Question: I have a simple question.
Is the following scenario possible with the Android 'Actionbar':
- - - -
Graphical representation:

What I know is that it's possible to have a custom 'Actionbar' 'View' by using this method:
'''
ActionBar.setCustomView(View v);
'''
in addition to that, I know having a title and normal 'MenuItems' in combination with a 'CustomView' is supported as well.
But (like in the picture above) in the ActionBar, and
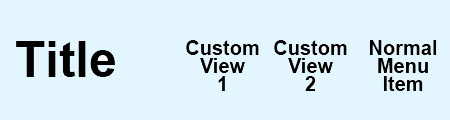
Answer: Just create custom layout for your ActionBar menu items and find the menu items to which you want to provide custom layout in 'onCreateOptionsMenu' and call 'setActionView(View view)' on them.
'''
@Override
public boolean onCreateOptionsMenu(Menu menu) {
...
MenuItem item = menu.findItem(R.id.YOUR_MENU_ITEM_ID);
item.setActionView(R.layout.YOUR_CUSTOM_LAYOUT);
...
}
'''